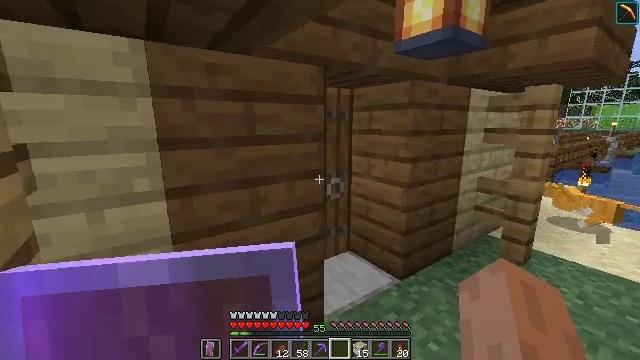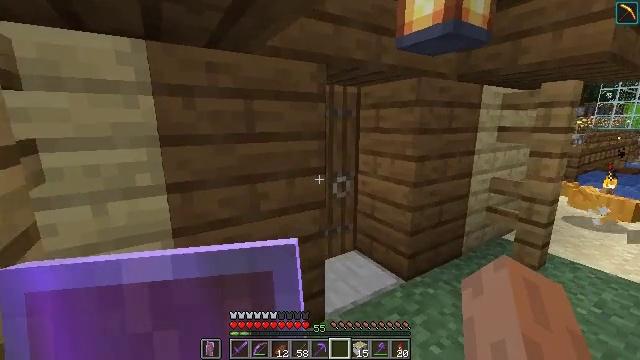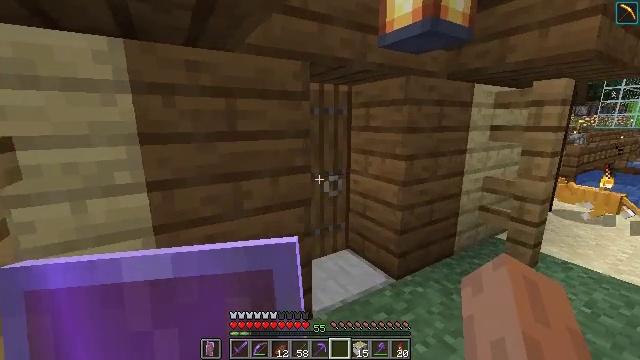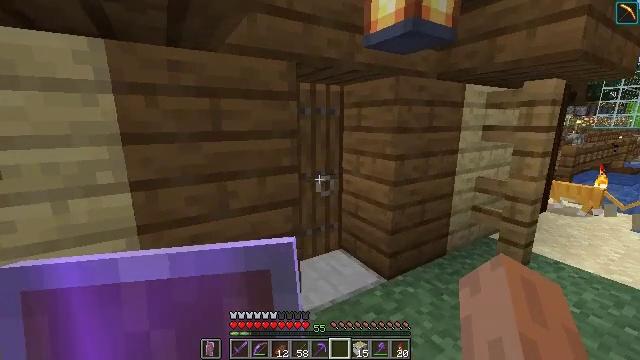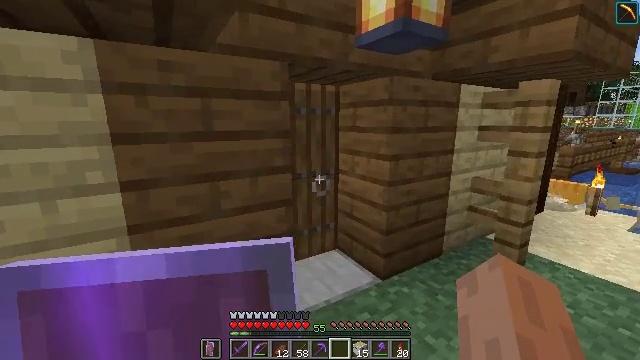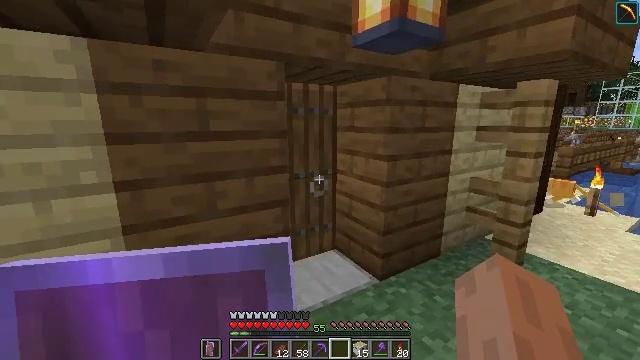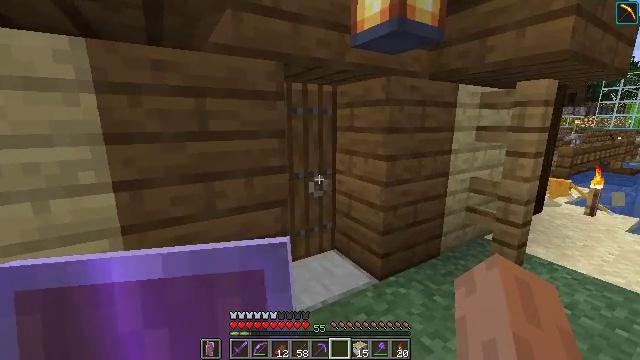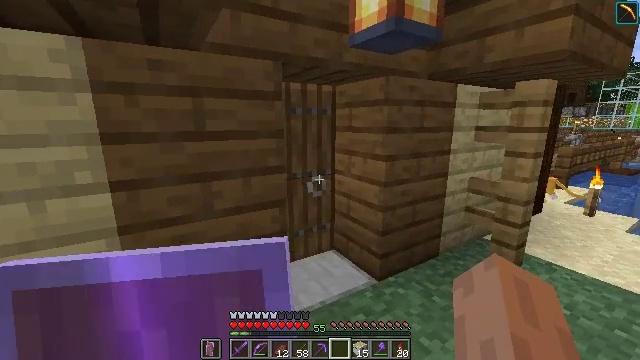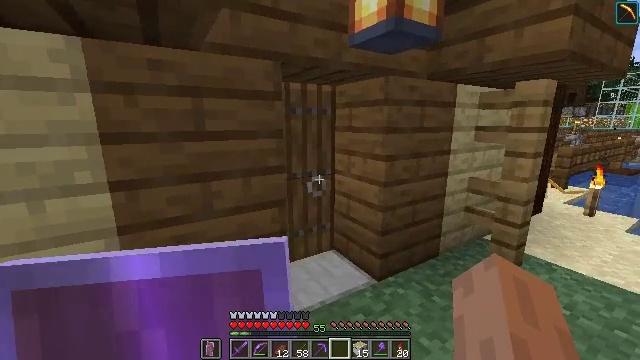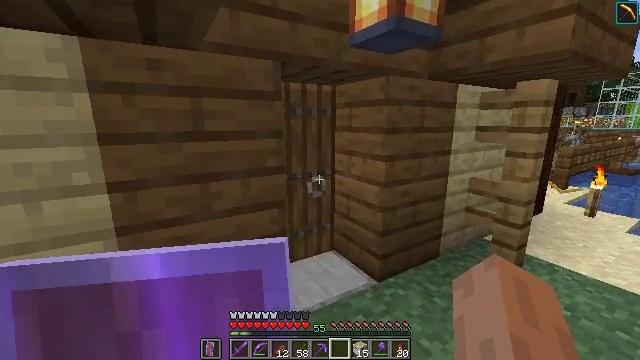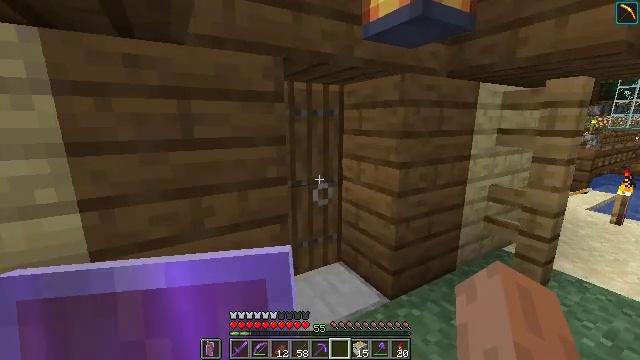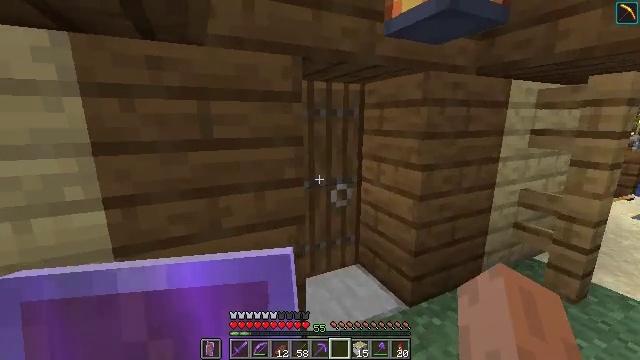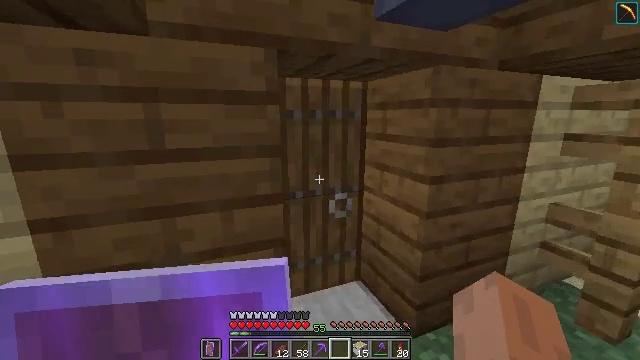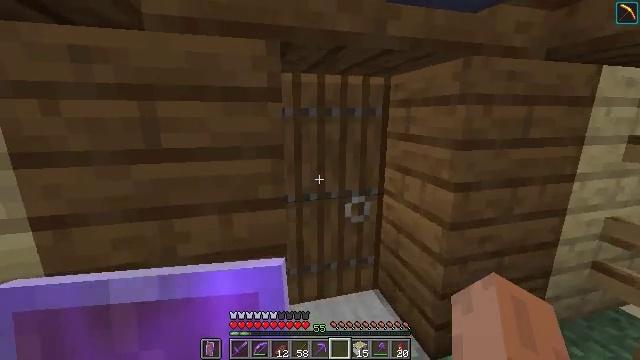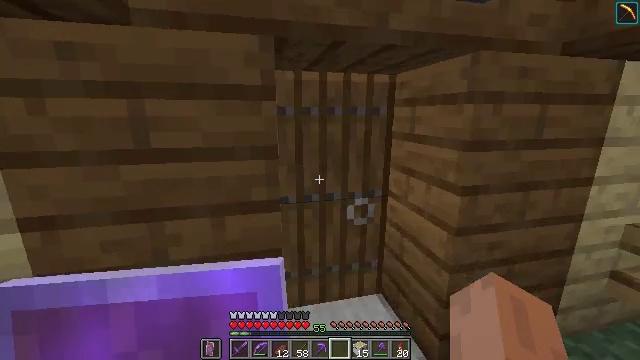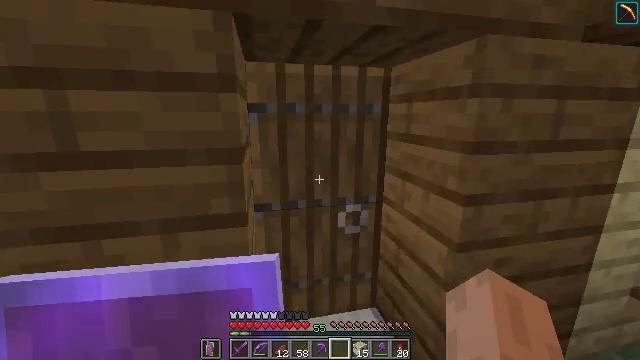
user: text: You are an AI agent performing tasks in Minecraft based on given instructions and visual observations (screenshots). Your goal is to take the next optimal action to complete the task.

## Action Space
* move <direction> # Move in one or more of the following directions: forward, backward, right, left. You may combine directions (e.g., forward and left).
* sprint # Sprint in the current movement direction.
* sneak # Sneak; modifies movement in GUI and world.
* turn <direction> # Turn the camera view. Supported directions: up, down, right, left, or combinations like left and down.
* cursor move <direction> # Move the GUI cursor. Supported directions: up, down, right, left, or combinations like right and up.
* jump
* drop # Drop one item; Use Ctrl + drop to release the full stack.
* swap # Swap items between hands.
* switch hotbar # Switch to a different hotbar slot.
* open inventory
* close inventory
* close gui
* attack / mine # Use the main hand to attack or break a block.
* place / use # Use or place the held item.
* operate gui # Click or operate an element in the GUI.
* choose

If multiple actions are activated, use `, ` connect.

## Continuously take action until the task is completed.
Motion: motion action
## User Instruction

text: Get a lead by crafting string and slimeball together.
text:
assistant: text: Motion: move right, turn left
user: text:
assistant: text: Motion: no_op
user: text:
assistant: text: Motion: no_op
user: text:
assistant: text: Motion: no_op
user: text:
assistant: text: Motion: no_op
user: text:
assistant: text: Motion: no_op
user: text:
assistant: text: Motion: no_op
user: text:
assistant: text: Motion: no_op
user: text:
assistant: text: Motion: move forward
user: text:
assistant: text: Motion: move forward, turn left
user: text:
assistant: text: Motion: move forward and move right, turn left
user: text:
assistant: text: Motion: move forward and move right, turn left
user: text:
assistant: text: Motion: move forward and move right, turn left
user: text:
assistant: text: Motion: move forward, turn left
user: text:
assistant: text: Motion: no_op
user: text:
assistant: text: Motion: no_op
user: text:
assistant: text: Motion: turn left
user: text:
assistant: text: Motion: turn left and down, use / place
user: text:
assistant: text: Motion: use / place
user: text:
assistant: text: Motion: move forward, use / place
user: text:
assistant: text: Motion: move forward
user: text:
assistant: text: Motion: move forward and move right, turn left
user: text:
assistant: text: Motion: move forward and move right, turn left and down
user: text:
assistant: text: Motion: move forward and move right, turn left and down
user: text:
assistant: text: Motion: move forward and move right, turn left
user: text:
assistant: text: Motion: move forward and move right
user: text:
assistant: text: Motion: move forward and move right
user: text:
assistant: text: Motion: move forward and move right
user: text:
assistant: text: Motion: move forward and move right
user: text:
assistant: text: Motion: move forward and move right